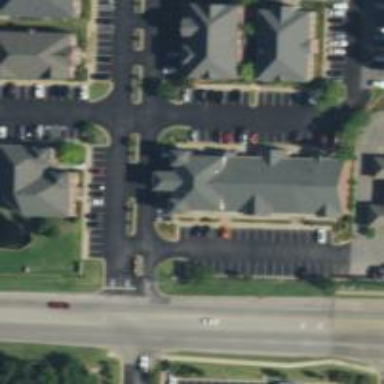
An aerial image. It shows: Parking space is available.